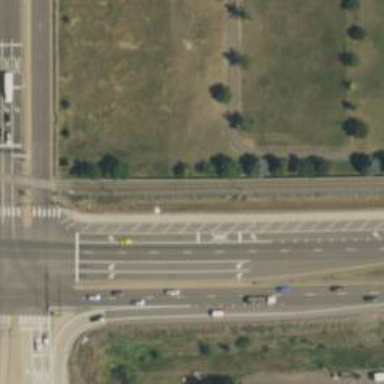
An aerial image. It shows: Trunk highway with expressway features.